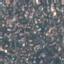
Land use / land cover: Residential